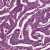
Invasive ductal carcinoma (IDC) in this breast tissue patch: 1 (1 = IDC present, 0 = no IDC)